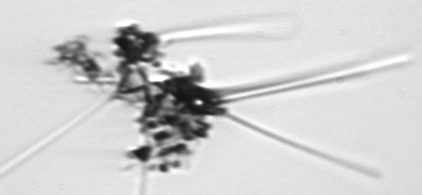
Label: Asterionellopsis_glacialis